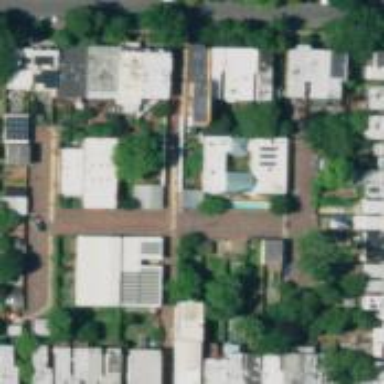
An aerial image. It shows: Alley classified as service road.